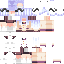
A female human skin with pale skin, wearing white long hair dressed in a blue tshirt and red pants, featuring a closed mouth.